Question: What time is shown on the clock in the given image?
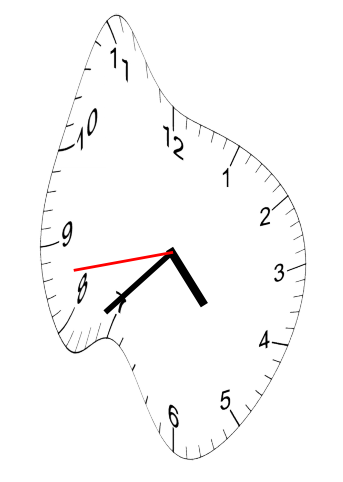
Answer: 04:37:43